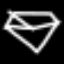
Label: diamond